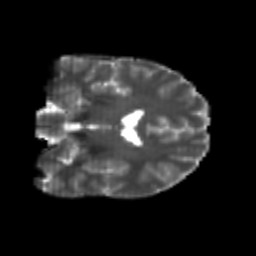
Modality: T2w
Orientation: coronal
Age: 22
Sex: male
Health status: healthy
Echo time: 0.074 s